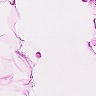
Metastatic tissue present: no